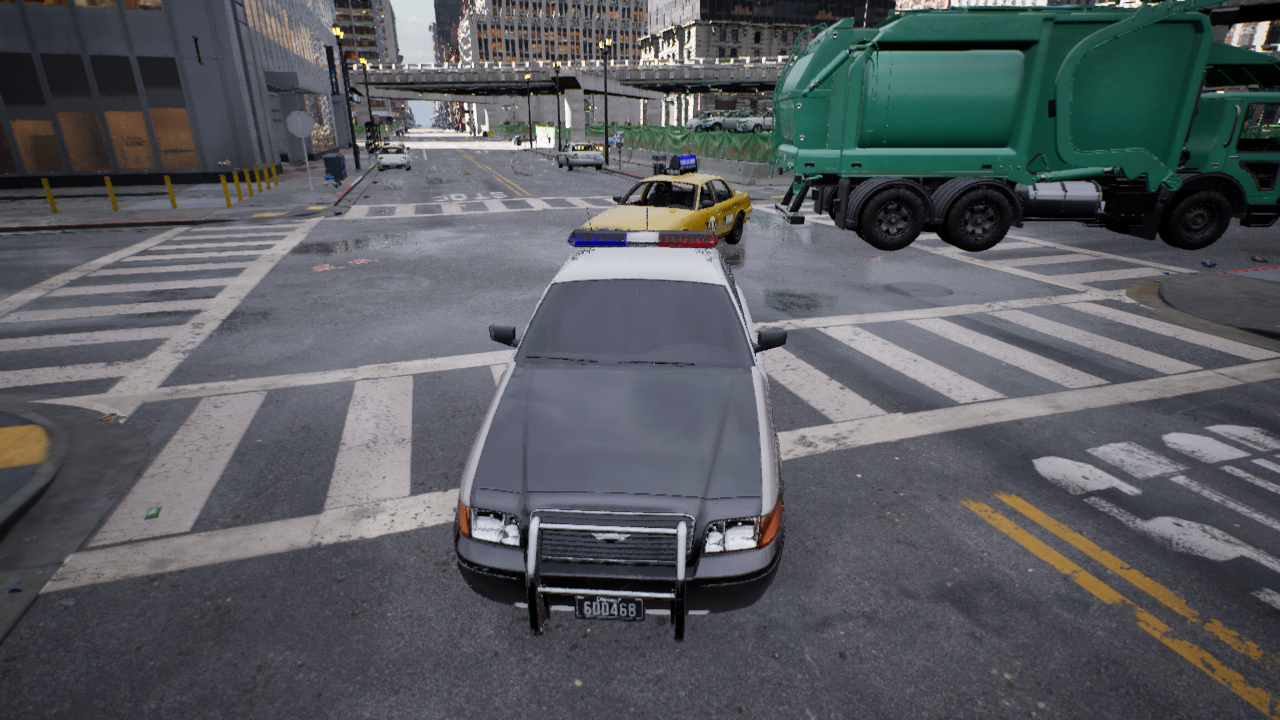
Venue: intersection
Lighting: clear day
Vehicle rig: sedan